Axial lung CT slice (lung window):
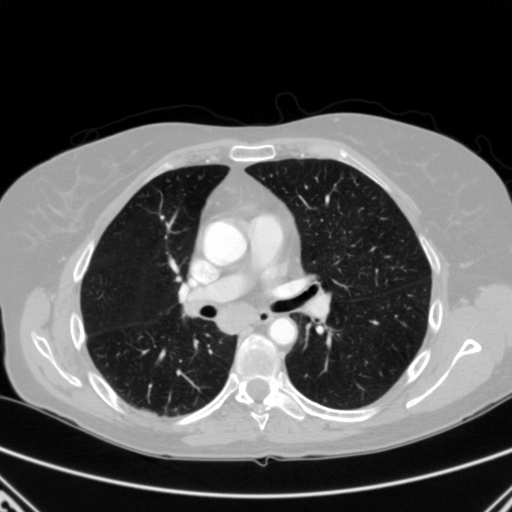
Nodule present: yes
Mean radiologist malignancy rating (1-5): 1